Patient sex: M
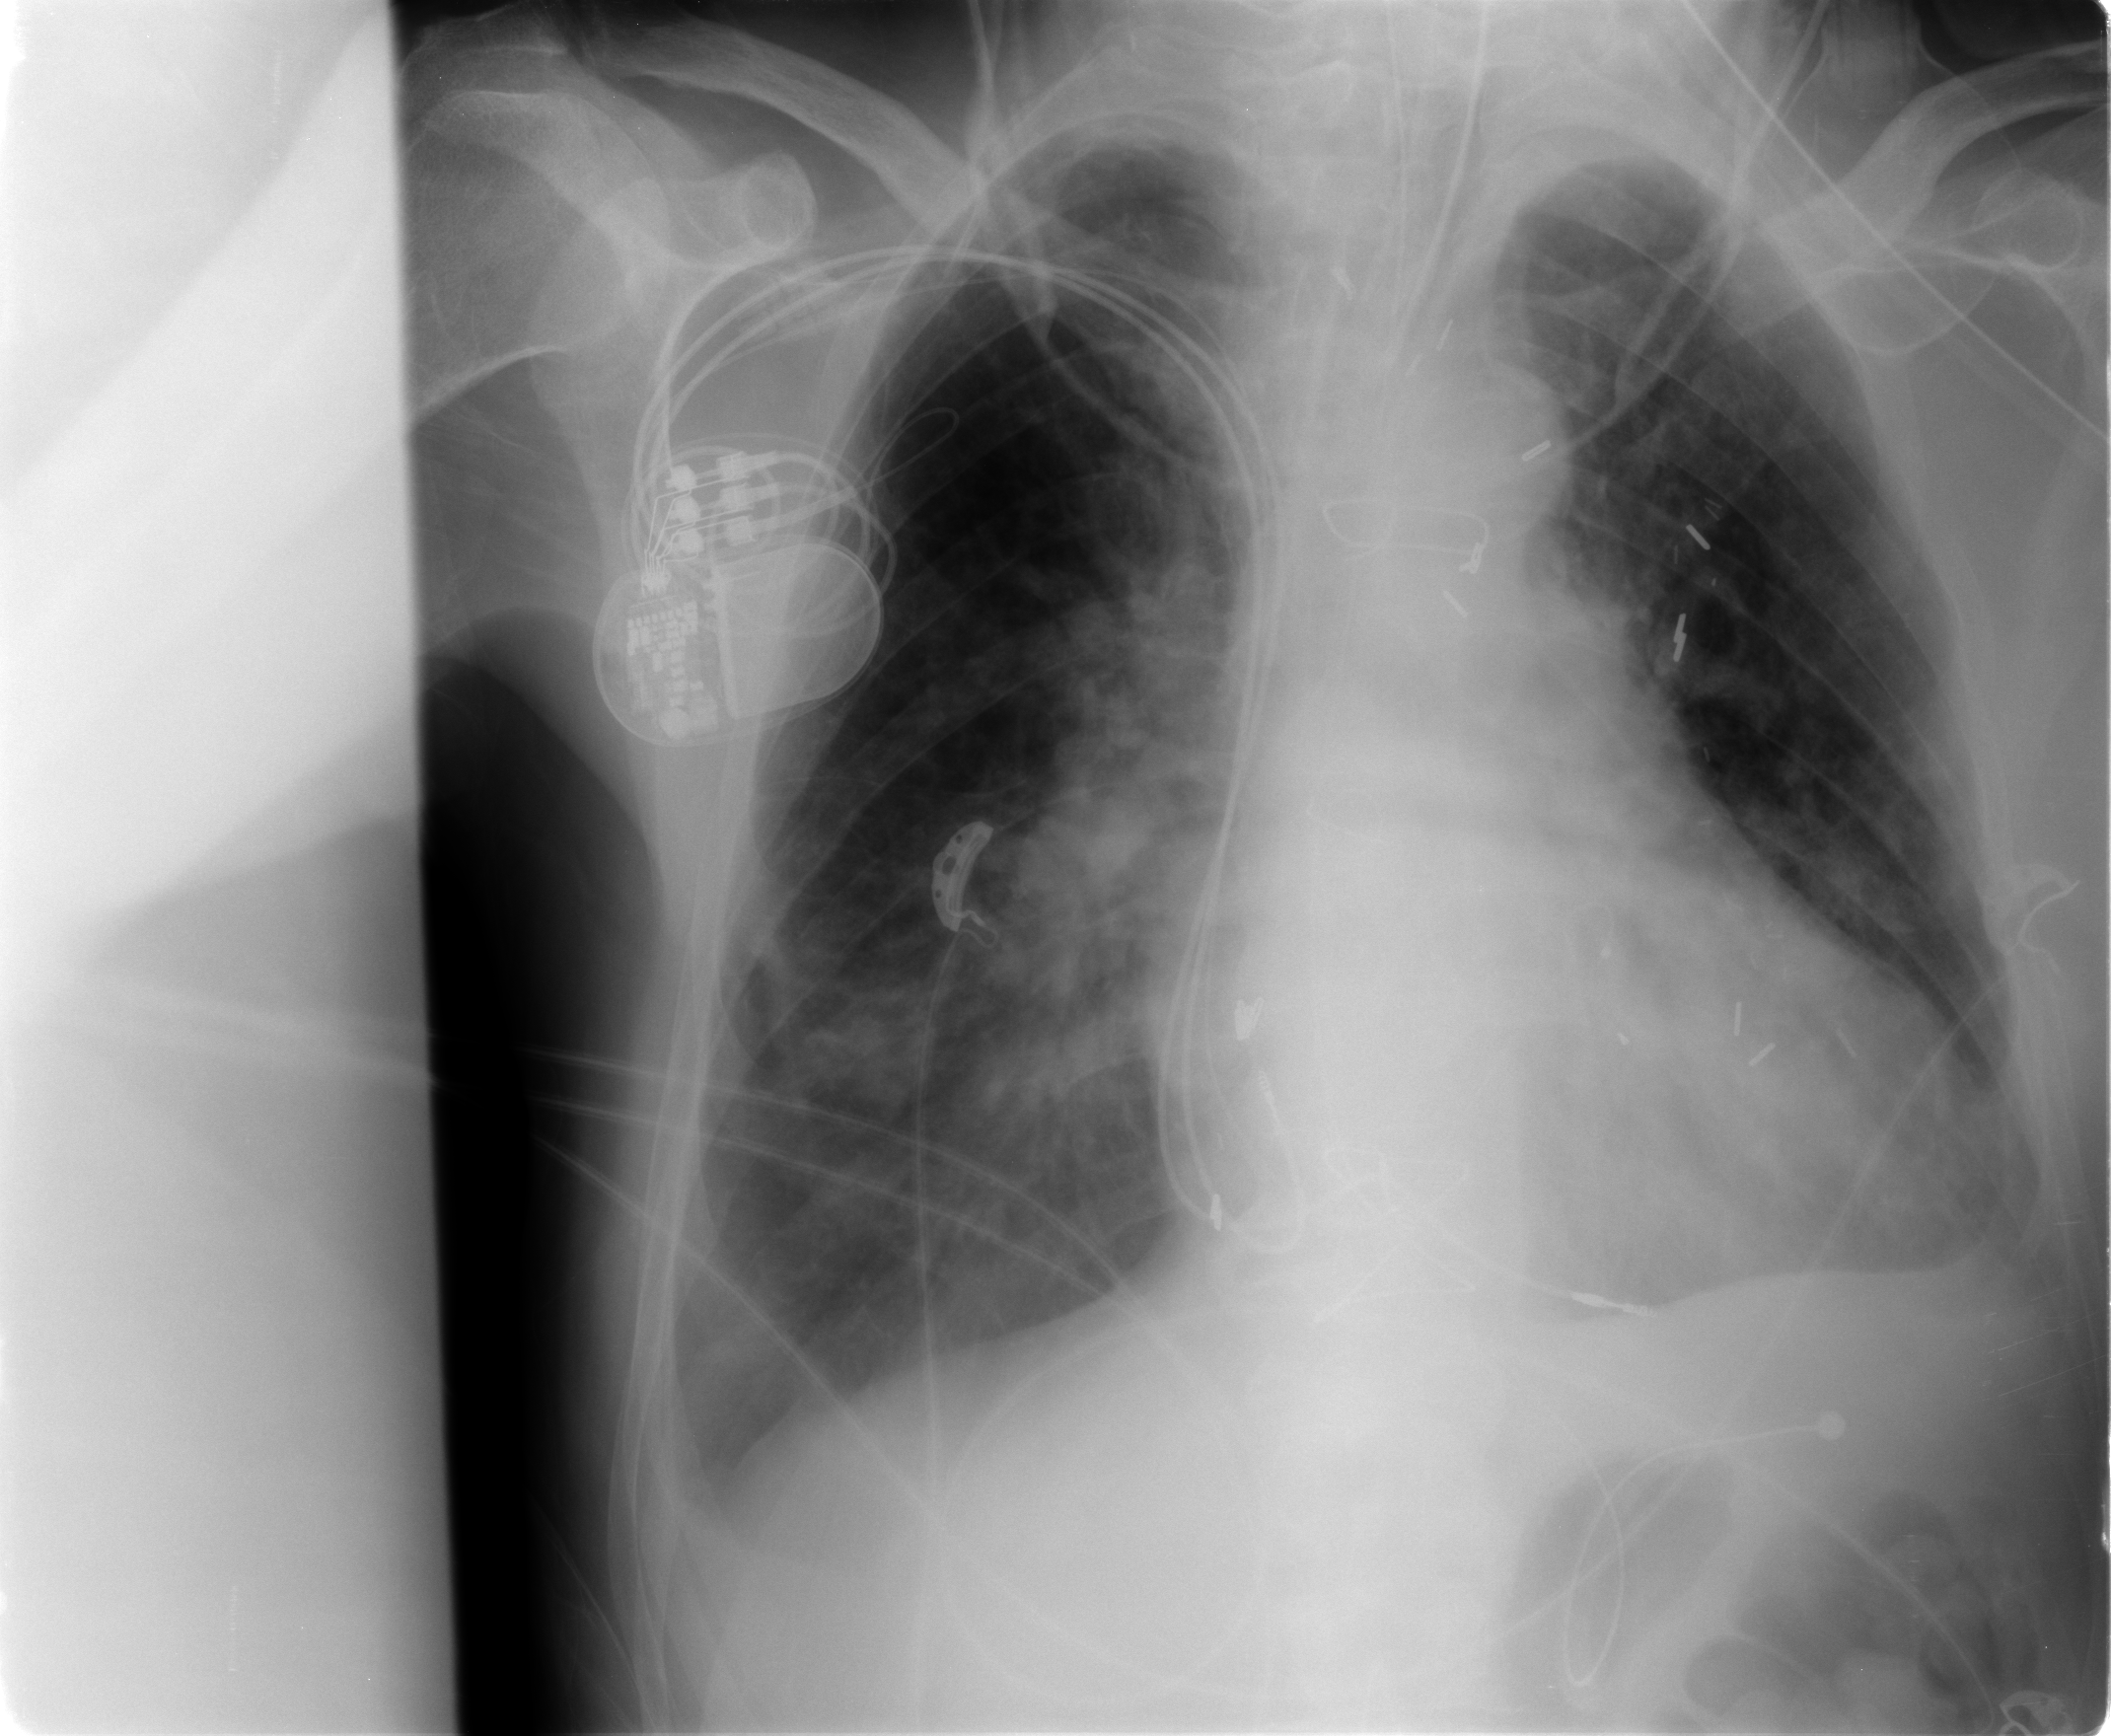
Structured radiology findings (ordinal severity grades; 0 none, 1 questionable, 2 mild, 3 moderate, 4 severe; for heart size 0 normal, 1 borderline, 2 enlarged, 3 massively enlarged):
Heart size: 2
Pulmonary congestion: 1
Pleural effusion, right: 0
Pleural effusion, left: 2
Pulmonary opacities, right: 0
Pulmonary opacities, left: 0
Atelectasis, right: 0
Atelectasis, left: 0